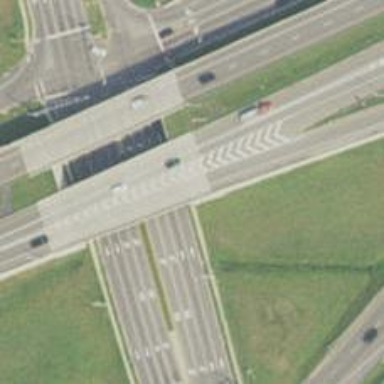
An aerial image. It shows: Bridge on motorway link.